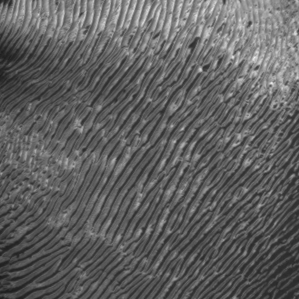
Label: frost